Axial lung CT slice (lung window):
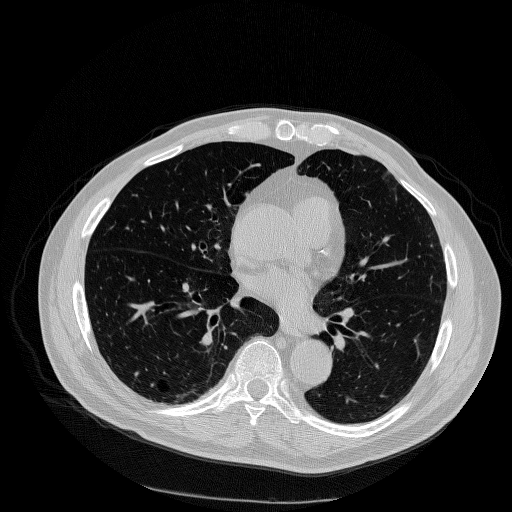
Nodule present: no